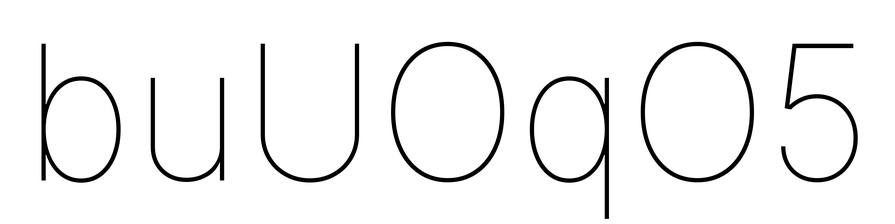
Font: Inter_Thin